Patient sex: M
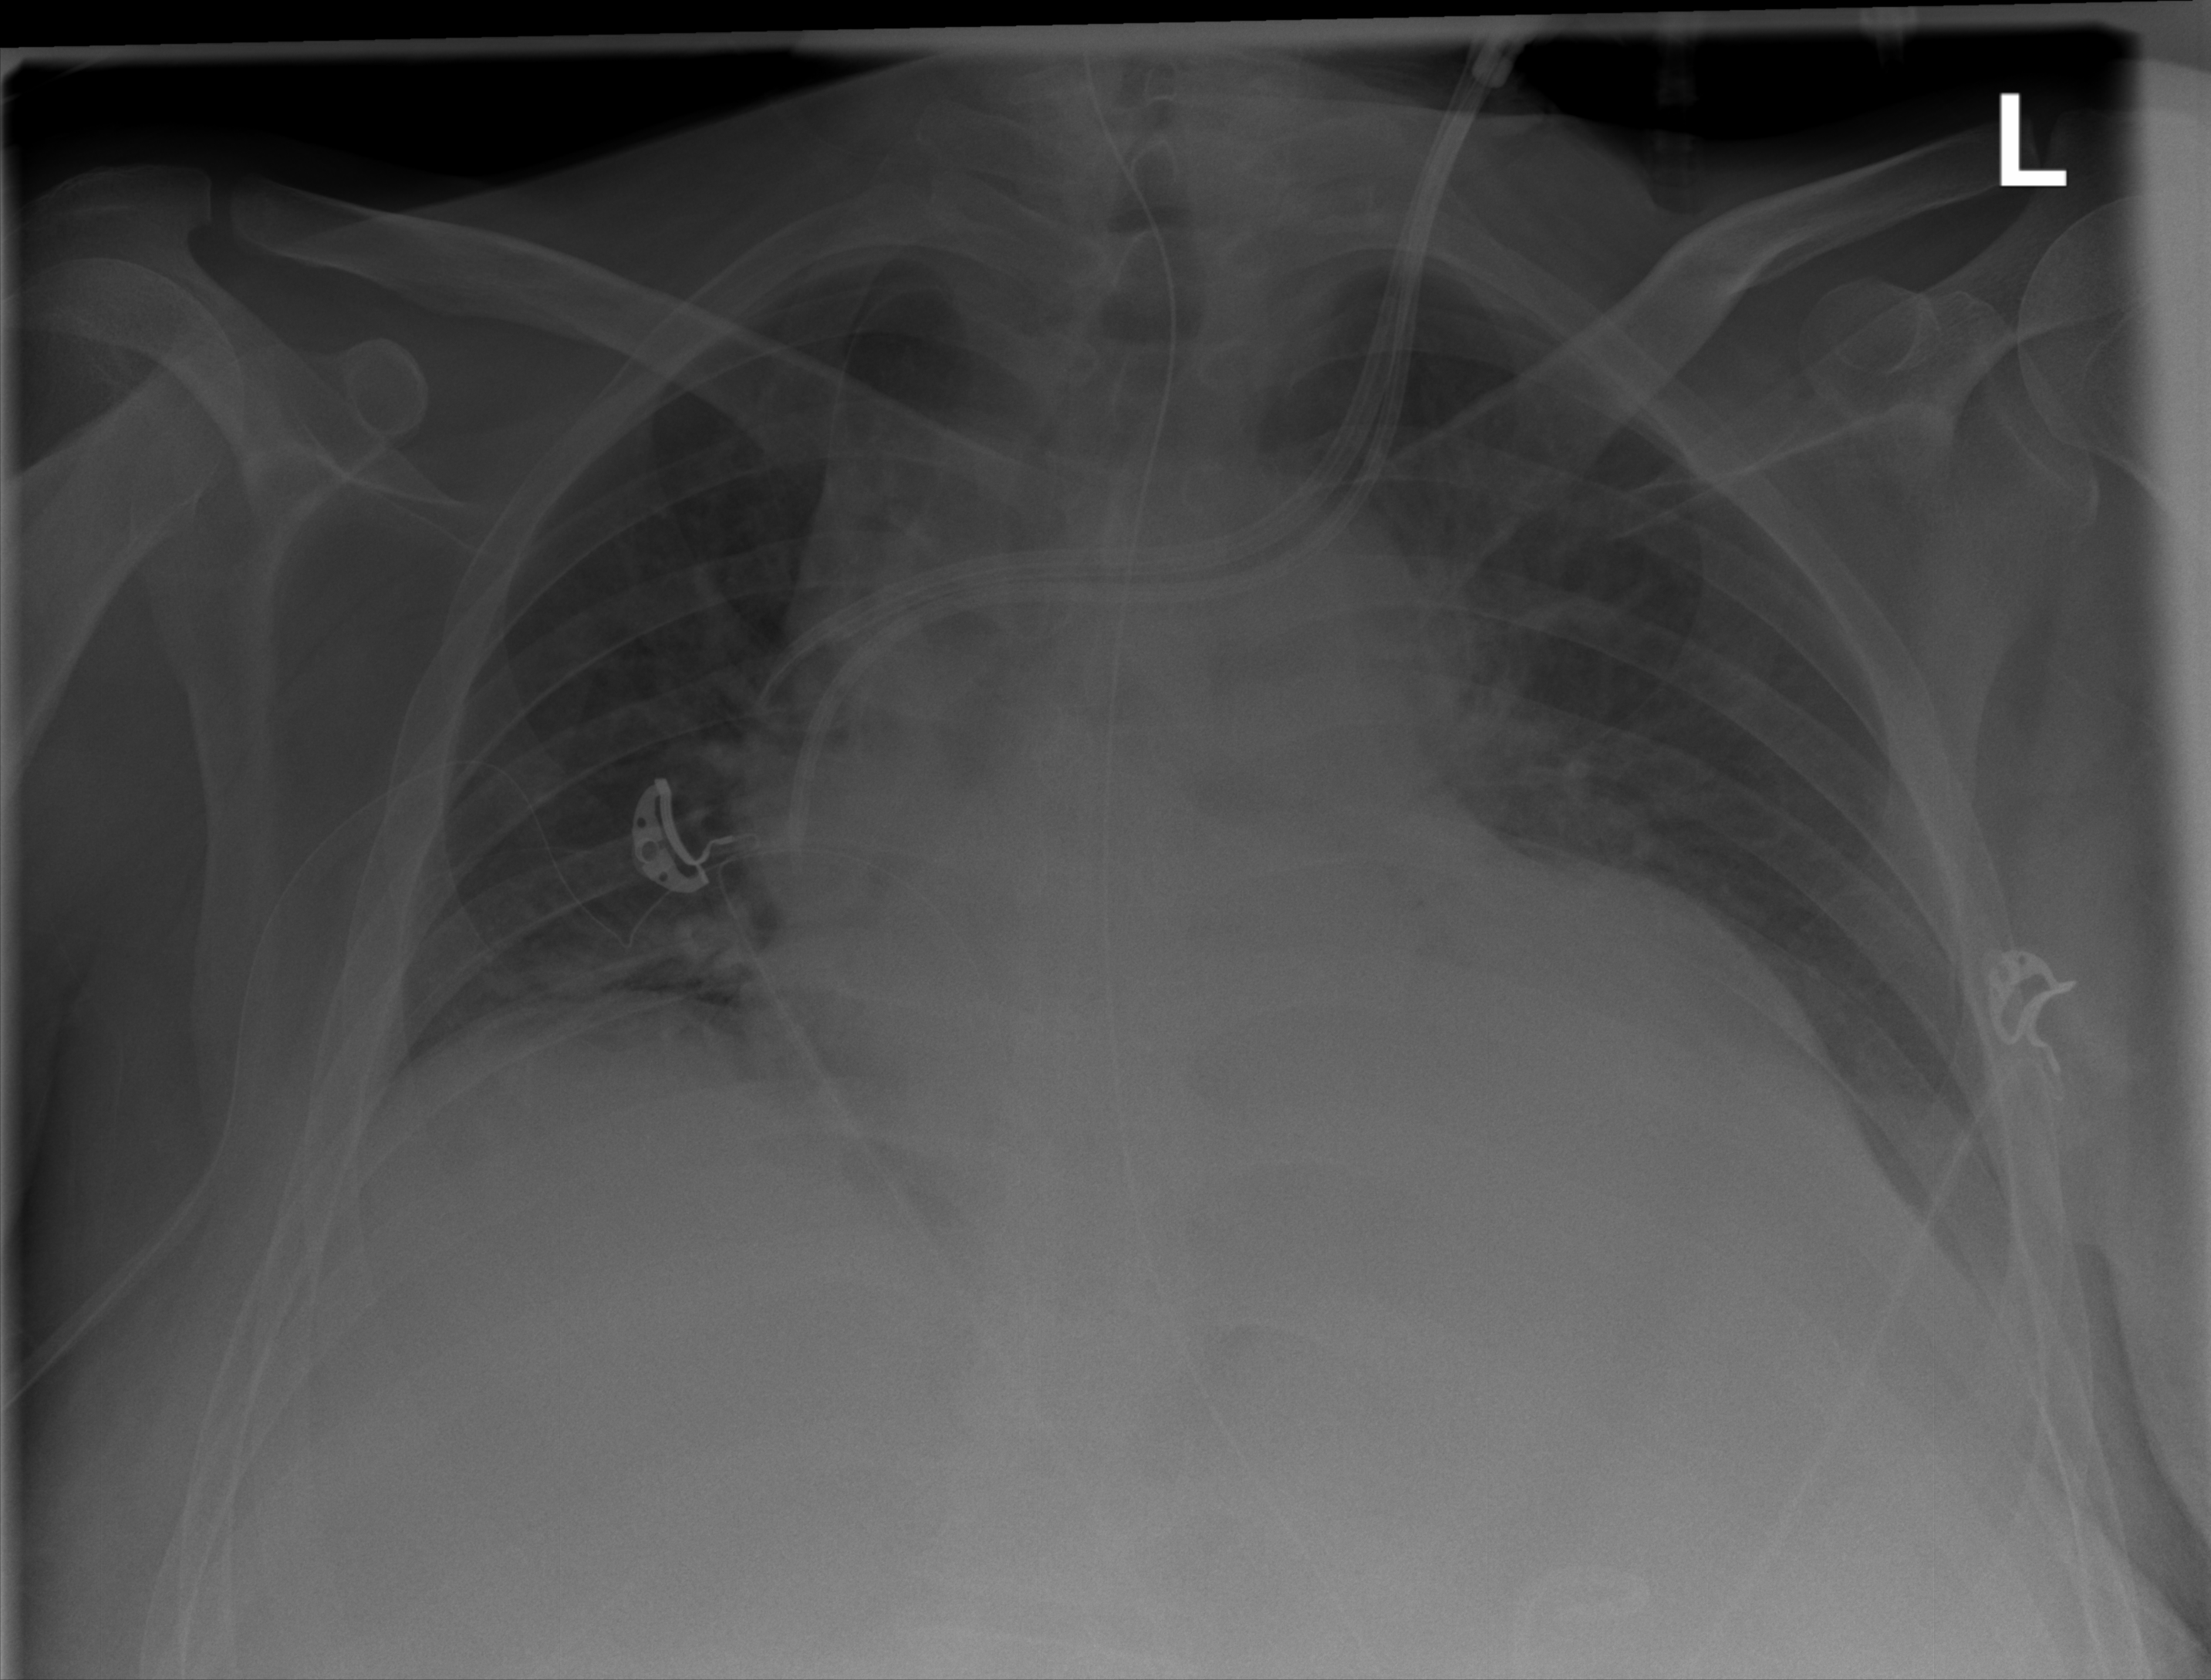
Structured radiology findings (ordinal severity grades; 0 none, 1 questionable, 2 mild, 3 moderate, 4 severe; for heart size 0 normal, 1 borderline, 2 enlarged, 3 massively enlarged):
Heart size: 2
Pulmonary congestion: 2
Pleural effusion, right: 0
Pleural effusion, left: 2
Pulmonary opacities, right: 0
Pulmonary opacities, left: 0
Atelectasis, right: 2
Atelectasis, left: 1